Question: Below is a screenshot of my page. It has 3 tabs - Details, Users and Rights. Each tab has its own submit button which I need to fire different code within the controller (of which there is no code as of yet).

My question is, how to I have 3 separate forms on a single MVC page and how do I get each Submit button to run the respective code?
'''
<div class="row-fluid">
<div class="span12">
<!-- BEGIN INLINE TABS PORTLET-->
<div class="widget">
<div class="widget-title">
<h4><i class="icon-user"></i></h4>
</div>
<div class="widget-body">
<div class="row-fluid">
<div class="span8">
<!--BEGIN TABS-->
<div class="tabbable custom-tab">
<ul class="nav nav-tabs">
<li class="active"><a href="#tab_1_1" data-toggle="tab">Role Details</a></li>
<li><a href="#tab_1_2" data-toggle="tab">Users</a></li>
<li><a href="#tab_1_3" data-toggle="tab">Rights</a></li>
</ul>
<div class="tab-content">
<div class="tab-pane active" id="tab_1_1">
@using (Html.BeginForm("Details", "RoleController", FormMethod.Get, new { }))
{
@Html.ValidationSummary(true)
<div class="row-fluid">
<div class="span3">
@Html.HiddenFor(model => model.Id)
<div class="control-group">
<label class="control-label">@Html.DisplayNameFor(model => model.RoleName)</label>
<div class="controls controls-row">
@Html.EditorFor(model => model.RoleName)
@Html.ValidationMessageFor(model => model.RoleName)
</div>
</div>
<div class="control-group">
<label class="control-label">@Html.DisplayNameFor(model => model.Description)</label>
<div class="controls controls-row">
@Html.TextArea("Description", Model.Description, new { @cols = 400, @rows = 10 })
</div>
</div>
</div>
</div>
<input type="submit" class="btn btn-success" value="Save" />
}
</div>
<div class="tab-pane" id="tab_1_2">
@using (Html.BeginForm("UsersForRole", "RoleController", FormMethod.Post, new { }))
{
<!-- BEGIN DUAL SELECT-->
<div>
<input type="hidden" name="__VIEWSTATE" id="__VIEWSTATE" value="/wEPDwUKMTk5MjI0ODUwOWRkJySmk0TGHOhSY+d9BU9NHeCKW6o=" />
</div>
<div>
<table style="width: 100%;" class="">
<tr>
<td style="width: 35%">
<div class="d-sel-filter">
<span>Filter:</span>
<input type="text" id="box1Filter" />
<button type="button" class="btn" id="box1Clear">X</button>
</div>
<select id="box1View" multiple="multiple" style="height: 300px; width: 75%" runat="server">
</select><br />
<span id="box1Counter" class="countLabel"></span>
<select id="box1Storage">
</select>
</td>
<td style="width: 21%; vertical-align: middle">
<button id="to2" class="btn" type="button">&nbsp;>&nbsp;</button>
<button id="allTo2" class="btn" type="button">&nbsp;>>&nbsp;</button>
<button id="allTo1" class="btn" type="button">&nbsp;<<&nbsp;</button>
<button id="to1" class="btn" type="button">&nbsp;<&nbsp;</button>
</td>
<td style="width: 35%">
<div class="d-sel-filter">
<span>Filter:</span>
<input type="text" id="box2Filter" />
<button type="button" class="btn" id="box2Clear">X</button>
</div>
<select id="box2View" multiple="multiple" style="height: 300px; width: 75%;">
@foreach (var user in Model.Users)
{
<option>@Html.DisplayFor(model => user.SurnameFirstName)</option>
}
</select><br />
<span id="box2Counter" class="countLabel"></span>
<select id="box2Storage">
</select>
</td>
</tr>
</table>
</div>
<div class="mtop20">
<input type="submit" value="Submit" class="btn" />
</div>
<!-- END DUAL SELECT-->
}
</div>
<div class="tab-pane" id="tab_1_3">
@using (Html.BeginForm("RightsForRole", "RoleController", FormMethod.Post, new { }))
{
<table class="table table-striped">
<thead>
<tr>
<th>Right Name</th>
<th>Description</th>
<th></th>
</tr>
</thead>
<tbody>
@foreach (var right in Model.Rights)
{
<tr>
<td>@Html.DisplayFor(model => right.RightName)</td>
<td>@Html.DisplayFor(model => right.Description)</td>
<td>
<div class="success-toggle-button">
@Html.CheckBoxFor(model => right.Assigned, new { @class = "toggle" })
</div>
</td>
</tr>
}
</tbody>
</table>
}
</div>
</div>
</div>
<!--END TABS-->
</div>
<div class="span4">
<div class="control-group">
<label class="control-label">@Html.DisplayNameFor(model => model.DateCreated)</label>
<div class="controls controls-row">
@Html.EditorFor(model => model.DateCreated, new { @readonly = "readonly" })
</div>
</div>
<div class="control-group">
<label class="control-label">@Html.DisplayNameFor(model => model.CreatedBy)</label>
<div class="controls controls-row">
@Html.EditorFor(model => model.CreatedBy, new { @readonly = "readonly" })
</div>
</div>
<div class="control-group">
<label class="control-label">@Html.DisplayNameFor(model => model.LastUpdated)</label>
<div class="controls controls-row">
@Html.EditorFor(model => model.LastUpdated)
</div>
</div>
<div class="control-group">
<label class="control-label">@Html.DisplayNameFor(model => model.LastUpdateBy)</label>
<div class="controls controls-row">
@Html.EditorFor(model => model.LastUpdateBy)
</div>
</div>
</div>
</div>
</div>
</div>
</div>
'''
'''
[HttpPost]
public ActionResult UsersForRole(RoleModel model)
{
if (ModelState.IsValid)
{
}
return View(model);
}
'''
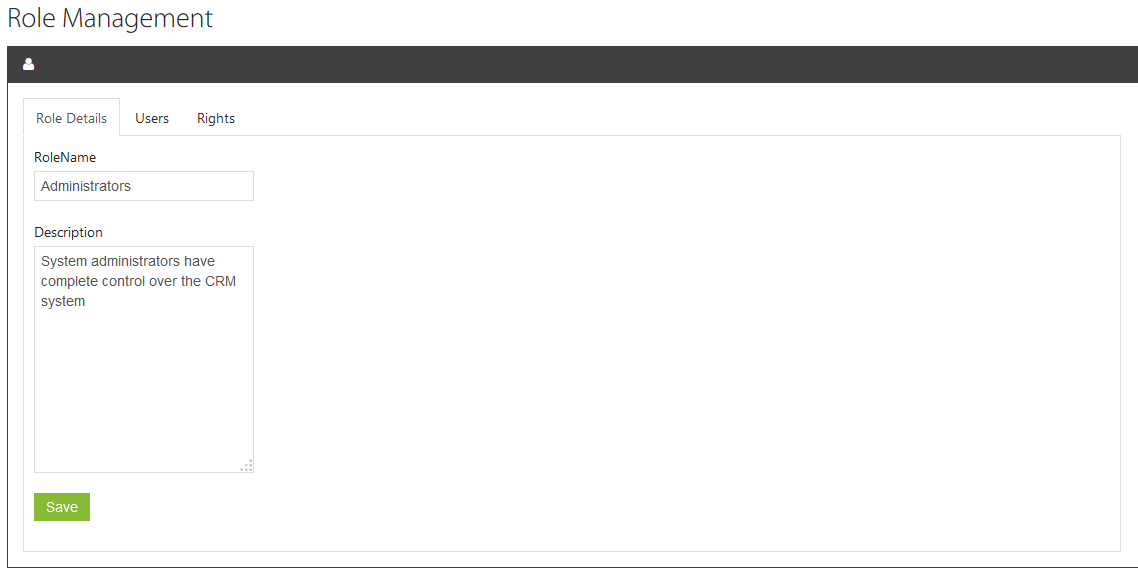
Answer: I think that you may have something wrong in this line:
'''
@using (Html.BeginForm("UsersForRole", "RoleController", FormMethod.Post, new { }))
'''
Controler name in the 'Html.BeginForm' shoudl be only 'Role' unless your controller name is'RoleControllerController?